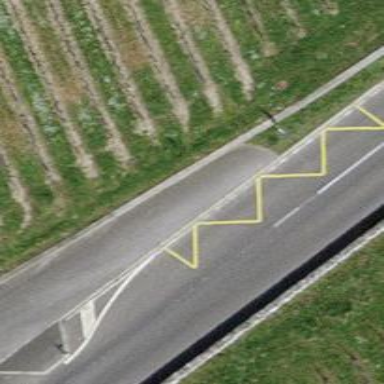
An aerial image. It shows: Bus stop along the road.